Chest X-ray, PA view. Patient: 54 years old, sex M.
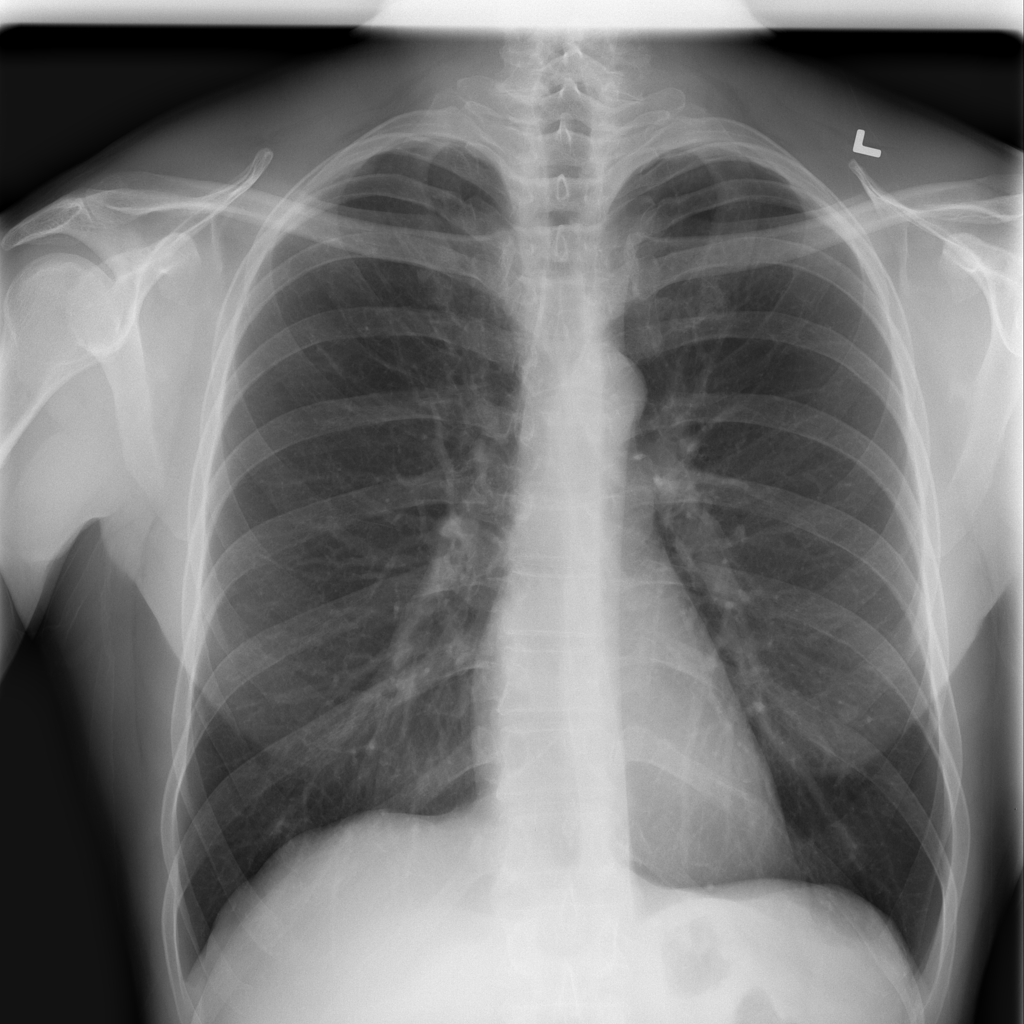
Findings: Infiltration